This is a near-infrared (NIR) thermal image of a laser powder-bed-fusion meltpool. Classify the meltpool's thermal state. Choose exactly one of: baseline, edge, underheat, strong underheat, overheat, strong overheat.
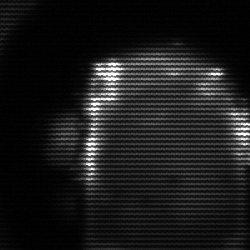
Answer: baseline